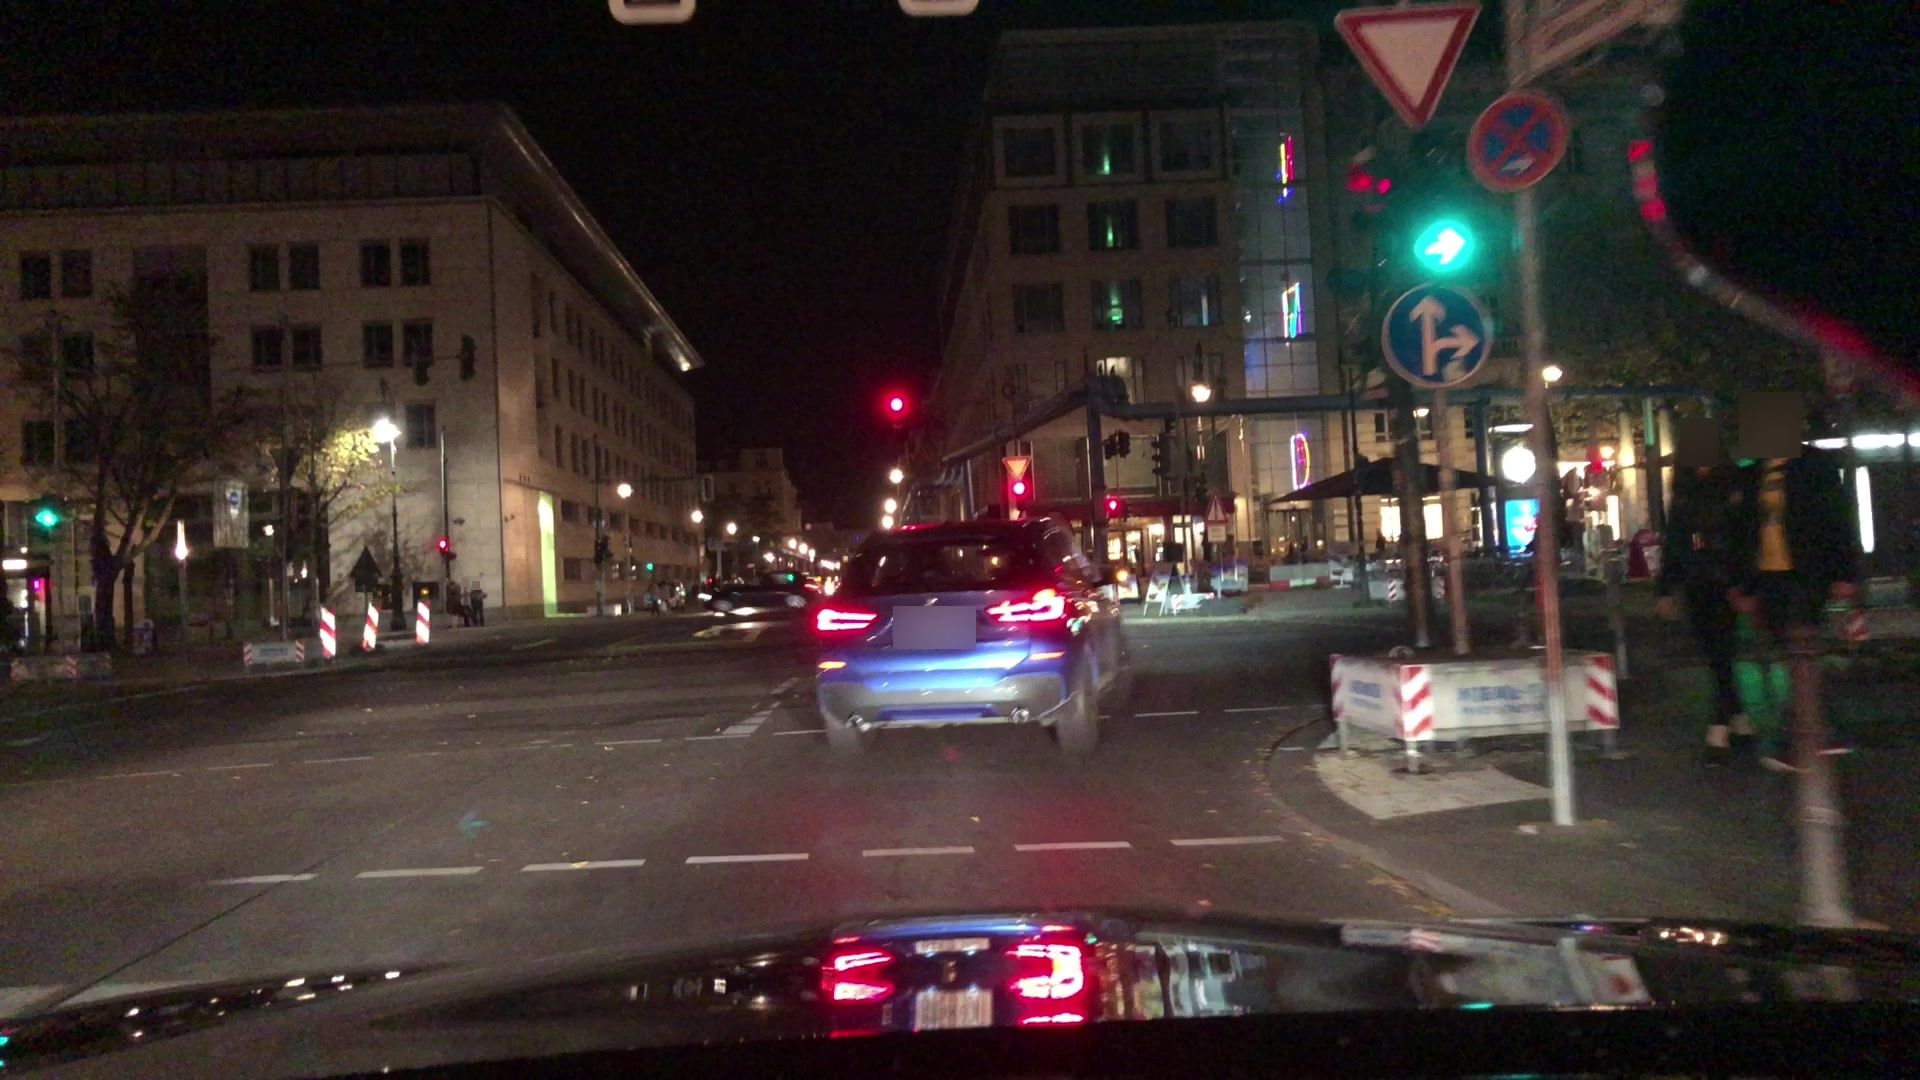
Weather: clear
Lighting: night
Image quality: slightly poor
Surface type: driving surface
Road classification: service
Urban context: urban centre
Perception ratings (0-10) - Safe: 1.67, Lively: 6.16, Beautiful: 7.05, Boring: 2.17, Depressing: 4.22, Wealthy: 1.62